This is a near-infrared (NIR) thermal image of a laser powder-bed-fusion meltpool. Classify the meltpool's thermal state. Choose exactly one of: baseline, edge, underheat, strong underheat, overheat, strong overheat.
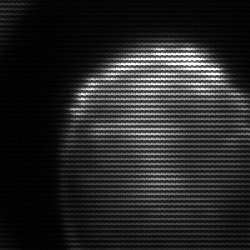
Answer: edge